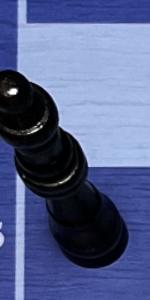
Label: Queen_Black